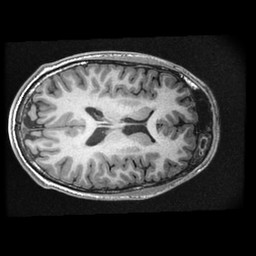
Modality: T1w
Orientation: axial
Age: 21
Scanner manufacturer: ge
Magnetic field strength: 3 T
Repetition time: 0.008364 s
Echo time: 0.003168 s